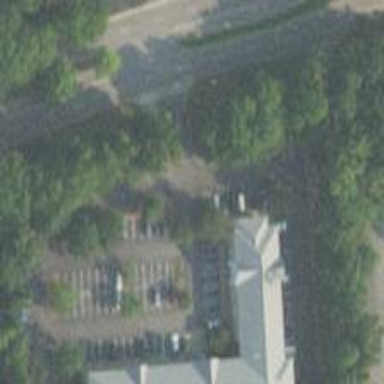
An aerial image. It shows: Hotel building.